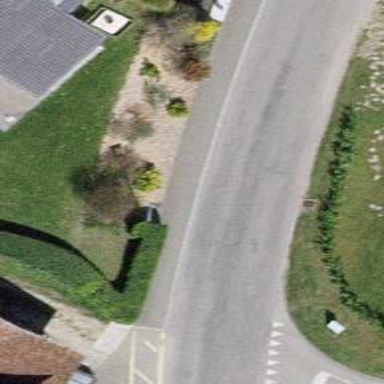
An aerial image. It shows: Tertiary road.